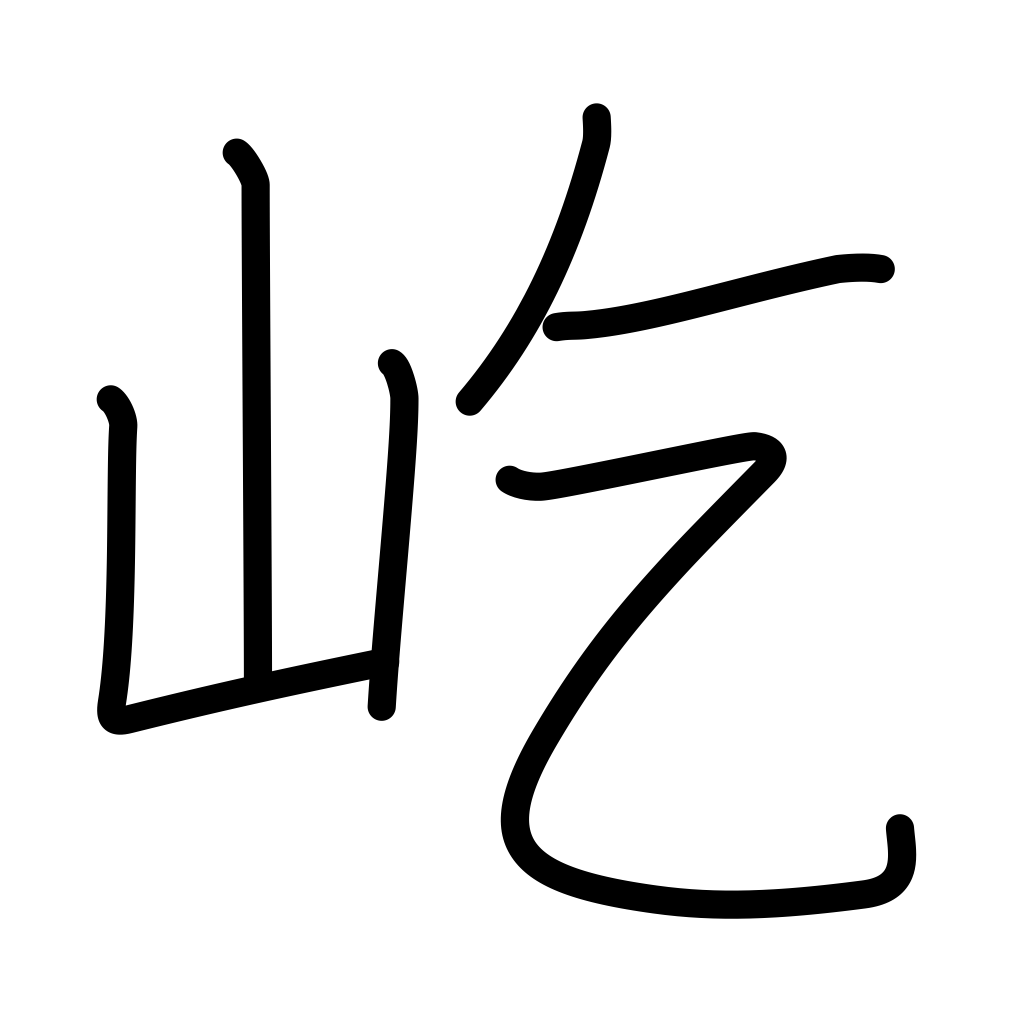
Meaning: towering mountains